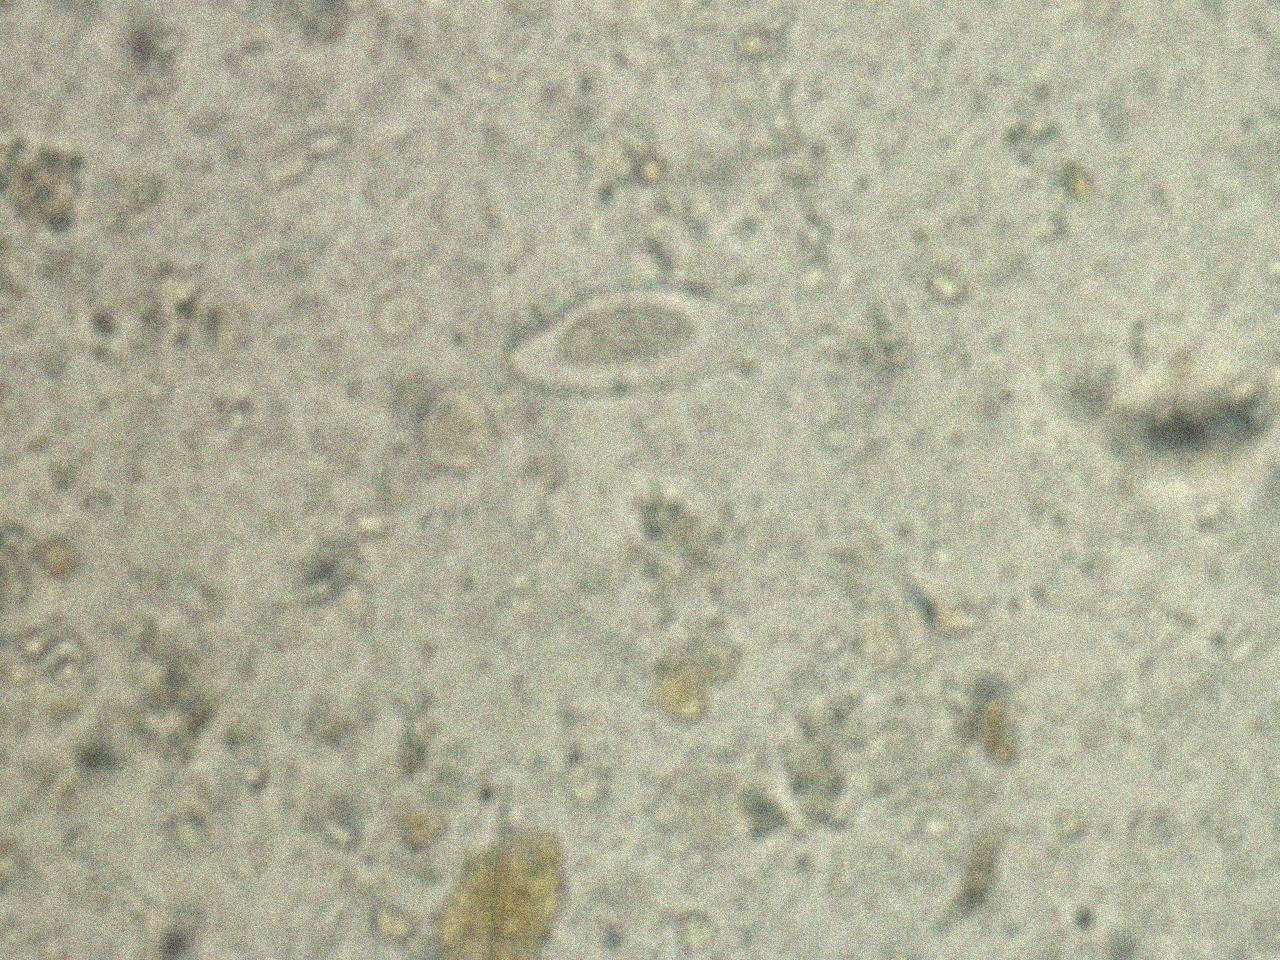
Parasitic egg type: Enterobius vermicularis